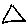
Label: triangle